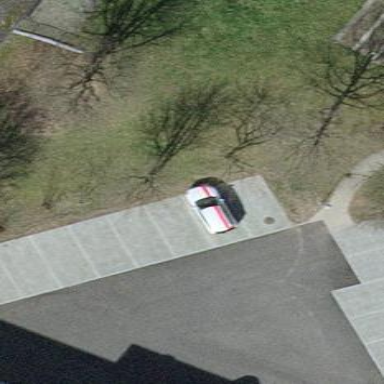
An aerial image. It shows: Parking area with surface.